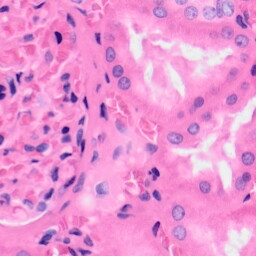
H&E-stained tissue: Kidney